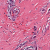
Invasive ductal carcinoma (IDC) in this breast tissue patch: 0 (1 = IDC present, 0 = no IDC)